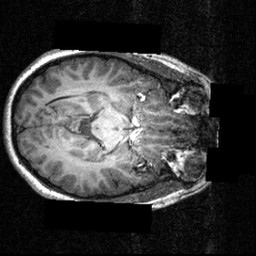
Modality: T1w
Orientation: axial
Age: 16
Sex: male
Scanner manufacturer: siemens
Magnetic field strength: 3.951 T
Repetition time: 1.5 s
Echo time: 0.00335 s